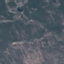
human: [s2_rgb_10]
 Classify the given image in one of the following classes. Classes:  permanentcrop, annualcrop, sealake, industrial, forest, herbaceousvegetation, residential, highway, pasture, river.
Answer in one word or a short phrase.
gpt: HerbaceousVegetation